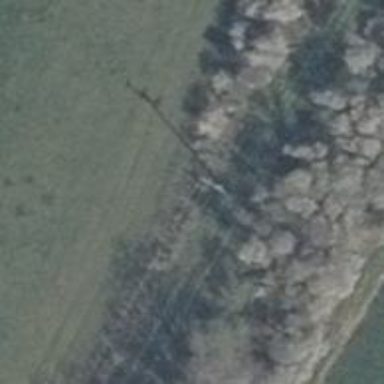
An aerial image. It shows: Power pole.